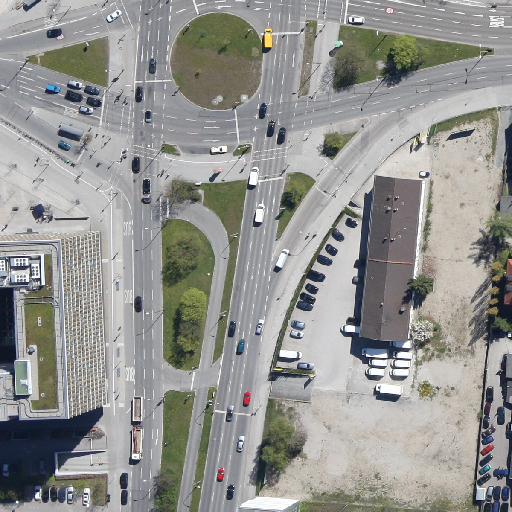
Referring expression: vehicle